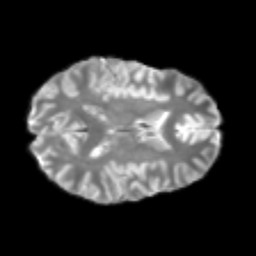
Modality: T2w
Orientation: axial
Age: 24
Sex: female
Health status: healthy
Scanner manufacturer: philips
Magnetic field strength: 3 T
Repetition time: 10.368 s
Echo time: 0.0712 s